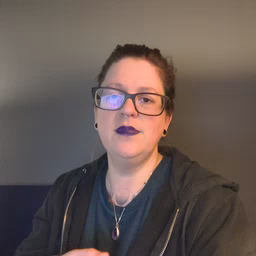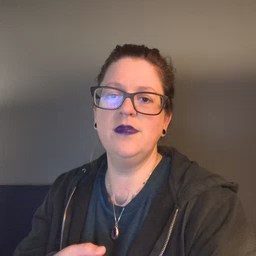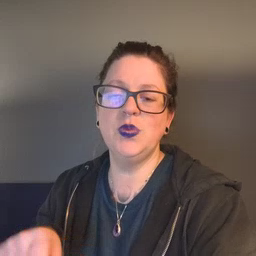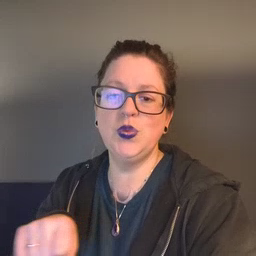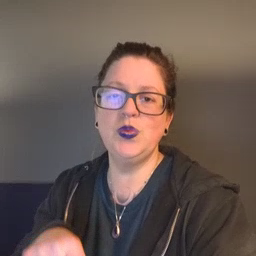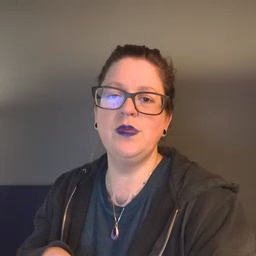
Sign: shoe